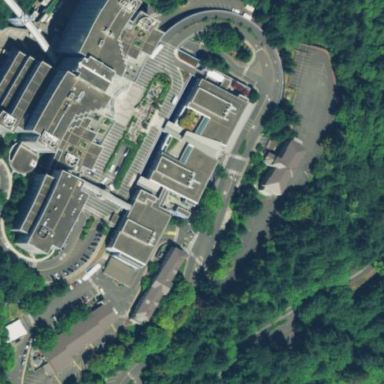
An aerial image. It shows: Hospital providing healthcare services.